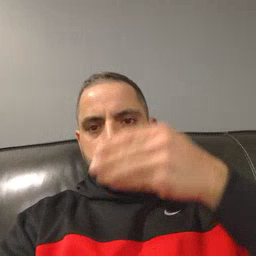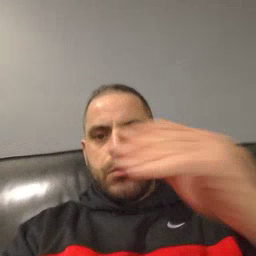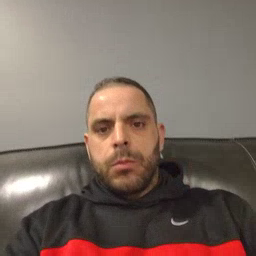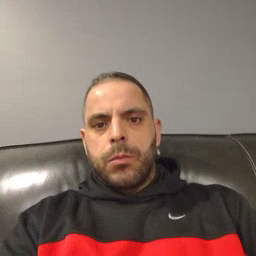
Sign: glasswindow